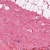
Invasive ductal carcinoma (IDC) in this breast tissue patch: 0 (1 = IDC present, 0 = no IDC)